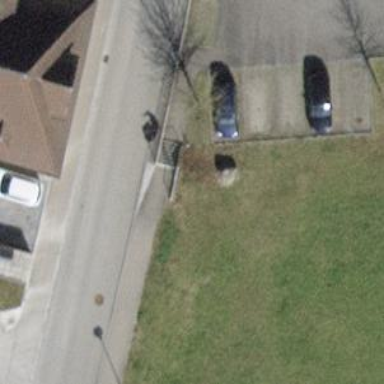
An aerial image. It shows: Set of concrete steps.